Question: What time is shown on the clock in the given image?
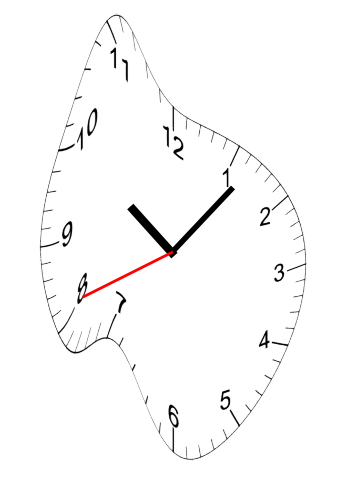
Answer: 10:06:41